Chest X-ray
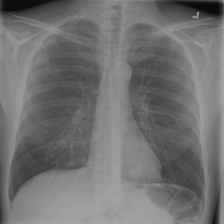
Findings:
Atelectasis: negative
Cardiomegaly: negative
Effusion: negative
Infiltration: negative
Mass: negative
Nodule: positive
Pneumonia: negative
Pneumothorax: negative
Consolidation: negative
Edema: negative
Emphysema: negative
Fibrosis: negative
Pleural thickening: negative
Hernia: negative